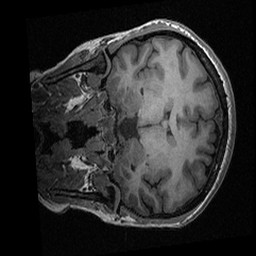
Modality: T1w
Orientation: coronal
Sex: female
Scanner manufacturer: ge
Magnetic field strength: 3 T
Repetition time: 0.0064 s
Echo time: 0.00281 s